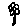
Label: flower